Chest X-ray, PA view. Patient: 57 years old, sex F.
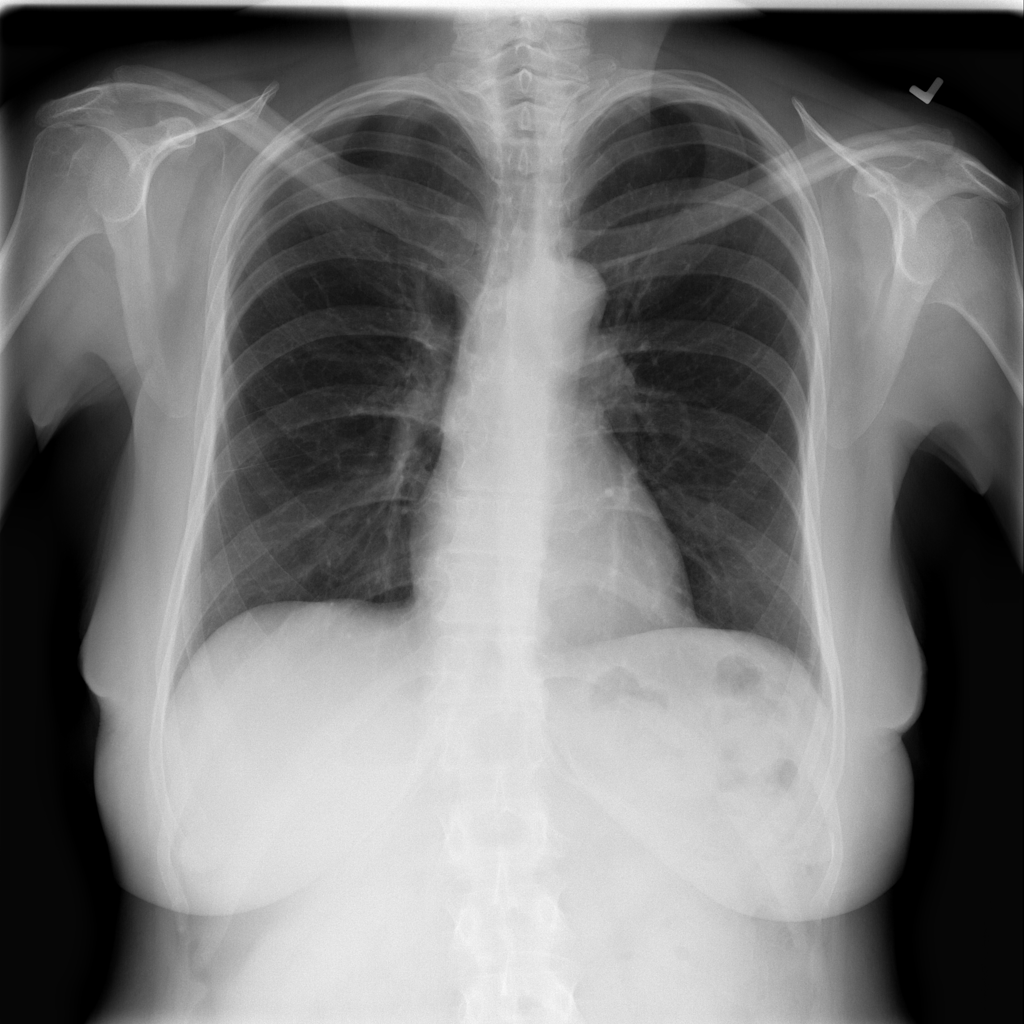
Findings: Infiltration